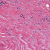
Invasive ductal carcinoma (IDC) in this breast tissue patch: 0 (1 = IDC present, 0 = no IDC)